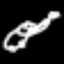
Label: frog